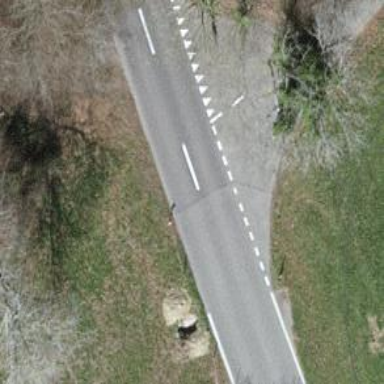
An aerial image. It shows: Road with "give way" sign.